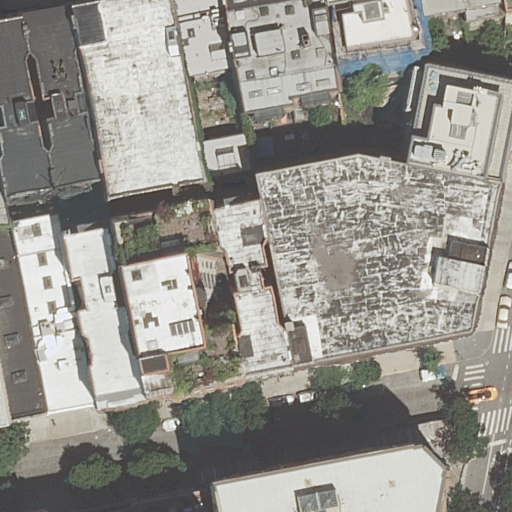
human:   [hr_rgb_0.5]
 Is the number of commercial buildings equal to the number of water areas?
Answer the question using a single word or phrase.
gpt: yes

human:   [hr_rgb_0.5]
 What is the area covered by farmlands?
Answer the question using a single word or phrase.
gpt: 0m2

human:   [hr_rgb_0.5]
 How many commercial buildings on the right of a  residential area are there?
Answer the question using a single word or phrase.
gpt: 0

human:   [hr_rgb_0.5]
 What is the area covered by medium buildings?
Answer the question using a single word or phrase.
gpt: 3342m2

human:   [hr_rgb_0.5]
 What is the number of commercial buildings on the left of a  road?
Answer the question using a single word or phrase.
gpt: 0

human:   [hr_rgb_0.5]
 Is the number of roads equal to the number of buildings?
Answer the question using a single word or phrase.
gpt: no

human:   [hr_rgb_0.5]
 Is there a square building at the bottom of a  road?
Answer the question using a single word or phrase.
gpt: no

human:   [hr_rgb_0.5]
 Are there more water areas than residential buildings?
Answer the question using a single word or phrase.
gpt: no

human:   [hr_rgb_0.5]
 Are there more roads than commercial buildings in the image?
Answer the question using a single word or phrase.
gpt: yes

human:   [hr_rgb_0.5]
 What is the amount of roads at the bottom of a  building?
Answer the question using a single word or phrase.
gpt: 2

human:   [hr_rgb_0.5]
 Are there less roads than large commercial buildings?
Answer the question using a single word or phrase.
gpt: no

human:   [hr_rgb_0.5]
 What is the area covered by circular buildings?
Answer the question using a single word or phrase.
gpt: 0m2

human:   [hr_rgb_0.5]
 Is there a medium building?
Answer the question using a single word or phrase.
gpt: yes

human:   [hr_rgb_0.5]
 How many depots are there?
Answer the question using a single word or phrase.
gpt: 0

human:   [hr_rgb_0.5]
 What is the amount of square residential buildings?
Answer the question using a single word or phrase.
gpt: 0

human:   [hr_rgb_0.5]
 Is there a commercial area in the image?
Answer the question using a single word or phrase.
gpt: no

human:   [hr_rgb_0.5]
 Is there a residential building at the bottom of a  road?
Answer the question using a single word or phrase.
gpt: yes

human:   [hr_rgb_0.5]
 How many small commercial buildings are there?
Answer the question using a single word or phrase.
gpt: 0

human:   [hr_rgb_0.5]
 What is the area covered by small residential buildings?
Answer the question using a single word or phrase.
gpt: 218m2

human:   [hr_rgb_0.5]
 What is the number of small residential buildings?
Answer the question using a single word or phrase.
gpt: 7

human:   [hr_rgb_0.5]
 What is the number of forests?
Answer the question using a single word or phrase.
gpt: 0

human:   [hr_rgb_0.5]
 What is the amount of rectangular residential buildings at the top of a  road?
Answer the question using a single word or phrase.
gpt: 10

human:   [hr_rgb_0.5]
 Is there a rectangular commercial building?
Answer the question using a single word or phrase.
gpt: no

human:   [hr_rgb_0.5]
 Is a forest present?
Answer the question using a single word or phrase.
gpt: no

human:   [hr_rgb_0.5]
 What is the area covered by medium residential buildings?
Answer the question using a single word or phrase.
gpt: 3342m2

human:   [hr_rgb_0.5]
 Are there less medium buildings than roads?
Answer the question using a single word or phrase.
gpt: no

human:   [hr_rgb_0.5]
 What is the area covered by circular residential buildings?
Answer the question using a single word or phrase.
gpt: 0m2

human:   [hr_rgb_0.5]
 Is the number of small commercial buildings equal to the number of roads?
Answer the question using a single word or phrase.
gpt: no

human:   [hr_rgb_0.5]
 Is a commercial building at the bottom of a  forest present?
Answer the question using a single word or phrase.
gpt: no

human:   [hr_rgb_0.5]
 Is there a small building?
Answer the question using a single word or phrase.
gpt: yes

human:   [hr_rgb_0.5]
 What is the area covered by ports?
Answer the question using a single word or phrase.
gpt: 0m2

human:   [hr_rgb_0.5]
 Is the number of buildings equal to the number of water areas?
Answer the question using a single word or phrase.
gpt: no

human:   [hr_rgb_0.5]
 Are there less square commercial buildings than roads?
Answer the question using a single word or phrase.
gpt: yes

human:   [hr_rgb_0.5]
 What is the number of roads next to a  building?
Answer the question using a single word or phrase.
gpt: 2

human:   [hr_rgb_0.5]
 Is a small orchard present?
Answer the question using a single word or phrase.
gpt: no

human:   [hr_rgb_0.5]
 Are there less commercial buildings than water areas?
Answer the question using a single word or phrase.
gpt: no